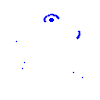
Particle: electron